Question: Count the number of objects in the diagram.
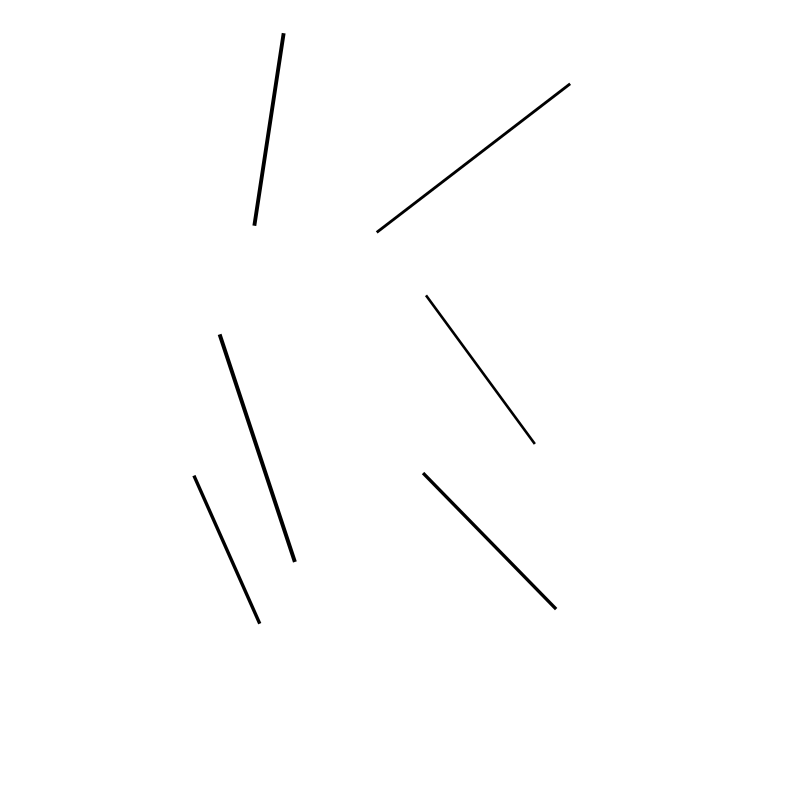
Answer: 6